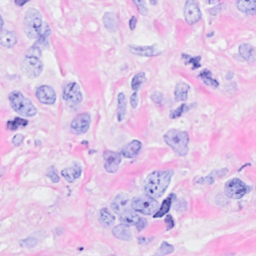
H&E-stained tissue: Breast